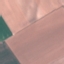
Land use / land cover class: AnnualCrop